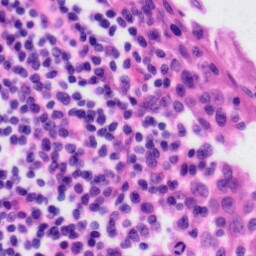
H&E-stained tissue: Tonsil